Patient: sex M, age 28
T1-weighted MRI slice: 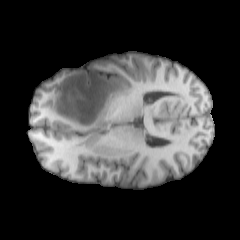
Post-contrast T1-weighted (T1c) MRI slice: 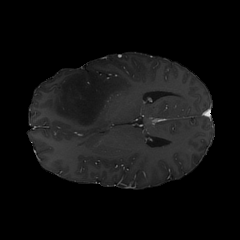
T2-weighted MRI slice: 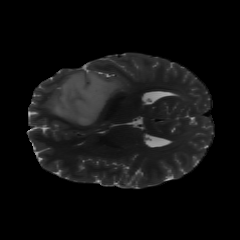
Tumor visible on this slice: yes
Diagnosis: Astrocytoma, IDH-mutant
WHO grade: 2